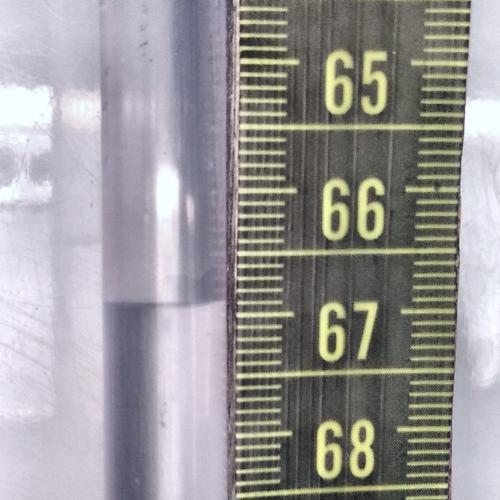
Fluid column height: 66.9 cm